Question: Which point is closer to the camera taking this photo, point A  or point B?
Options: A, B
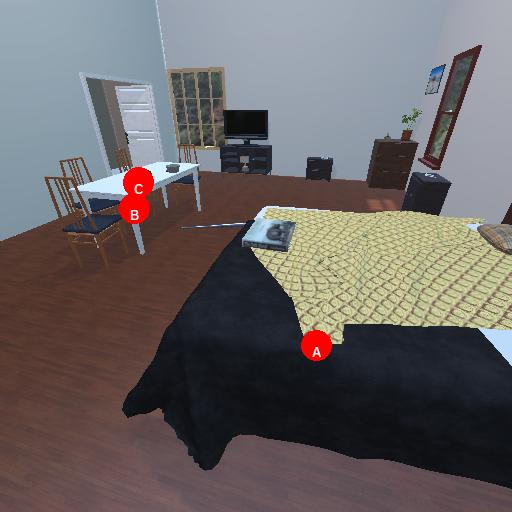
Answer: A